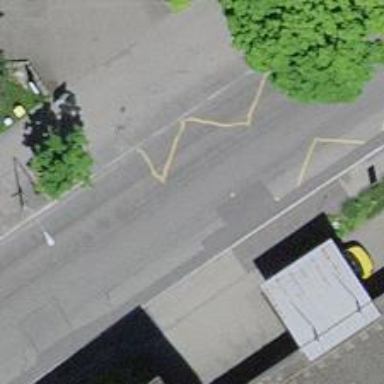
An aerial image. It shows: Bus stop with designated stop position for public transport.